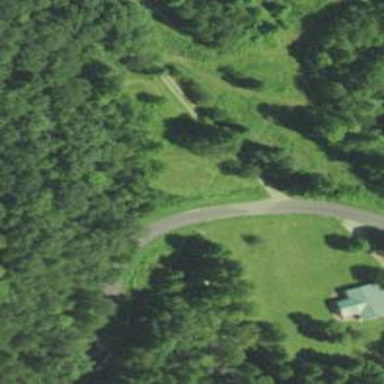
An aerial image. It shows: Culvert tunnel.